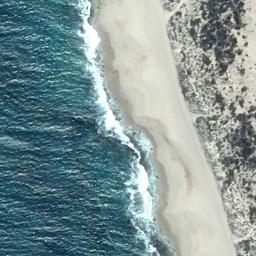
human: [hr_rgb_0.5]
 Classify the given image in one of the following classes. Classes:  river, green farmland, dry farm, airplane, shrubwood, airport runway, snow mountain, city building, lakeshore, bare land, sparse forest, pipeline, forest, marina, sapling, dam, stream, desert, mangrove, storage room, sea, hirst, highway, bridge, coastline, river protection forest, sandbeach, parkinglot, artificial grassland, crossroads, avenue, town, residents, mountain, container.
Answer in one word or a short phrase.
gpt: coastline